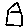
Label: house